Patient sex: F
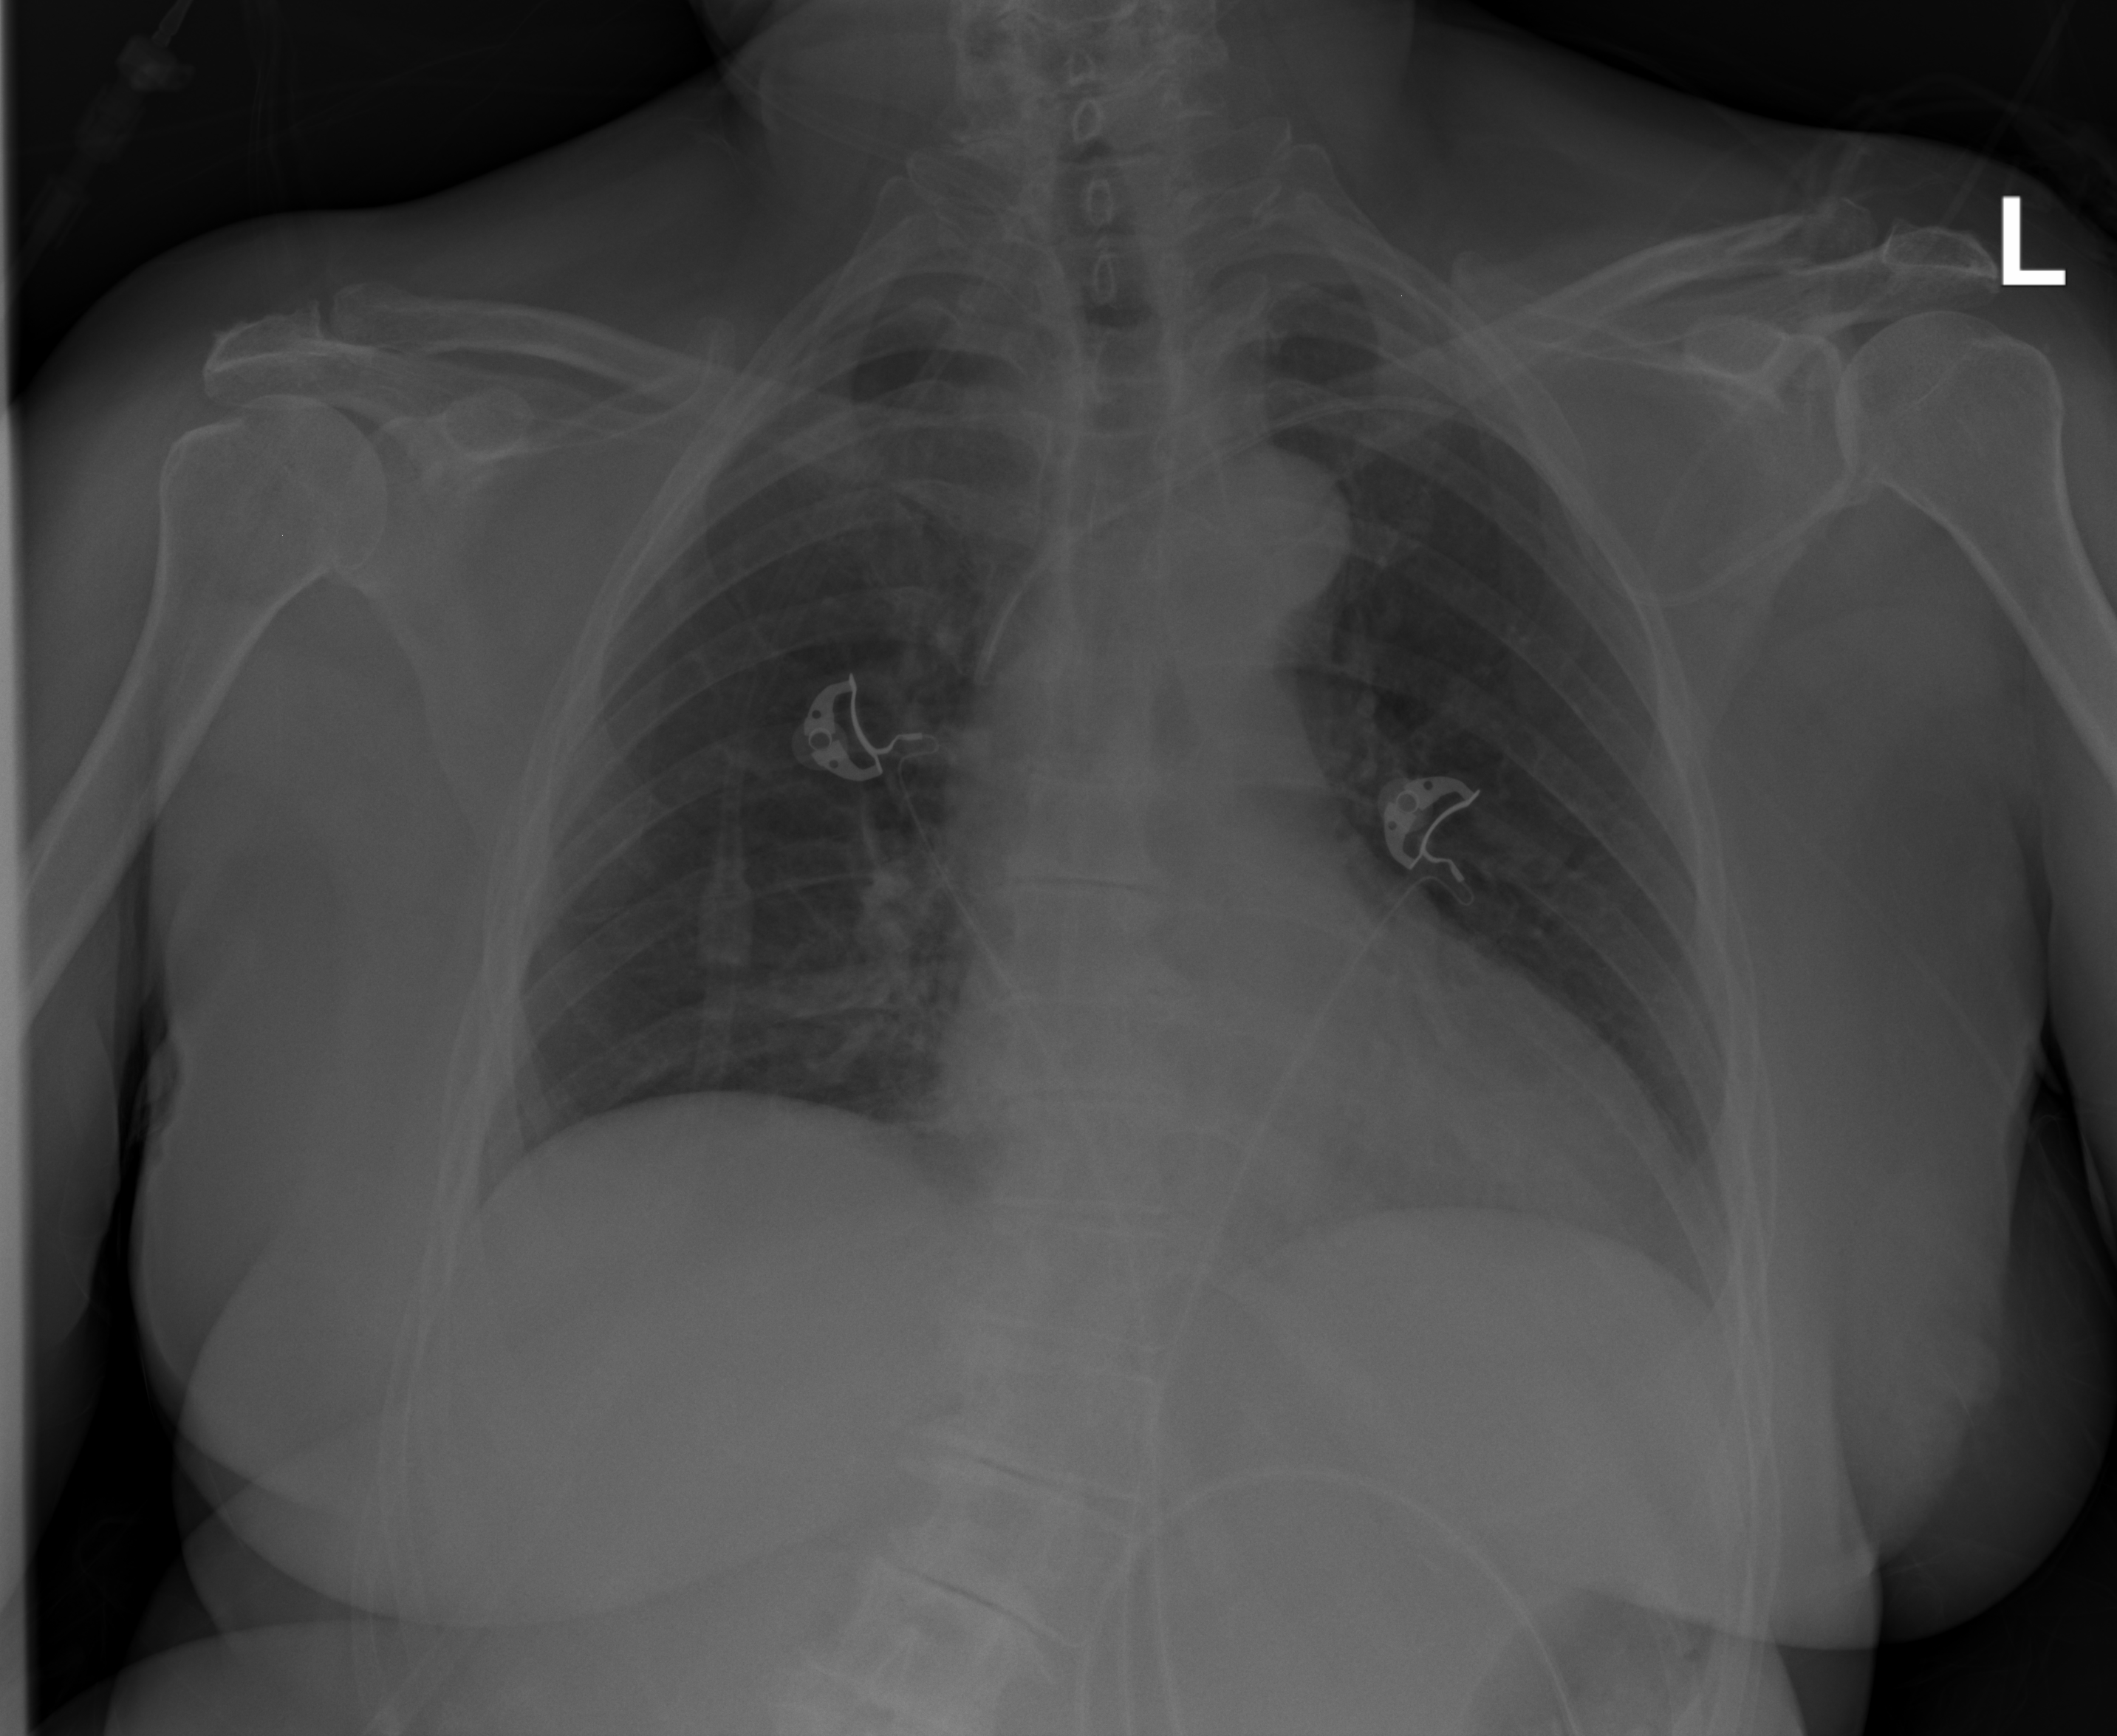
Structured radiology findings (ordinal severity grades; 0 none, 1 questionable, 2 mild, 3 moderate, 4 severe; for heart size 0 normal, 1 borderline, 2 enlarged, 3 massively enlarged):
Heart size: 1
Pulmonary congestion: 0
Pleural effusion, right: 0
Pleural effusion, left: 0
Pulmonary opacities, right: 0
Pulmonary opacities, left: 0
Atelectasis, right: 2
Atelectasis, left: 2